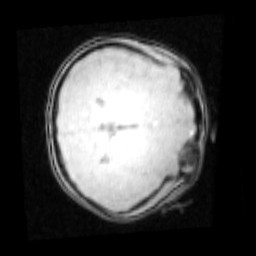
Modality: PDw
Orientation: axial
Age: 10
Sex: female
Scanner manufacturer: siemens
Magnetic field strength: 3 T
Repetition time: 0.25 s
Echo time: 0.00103 s